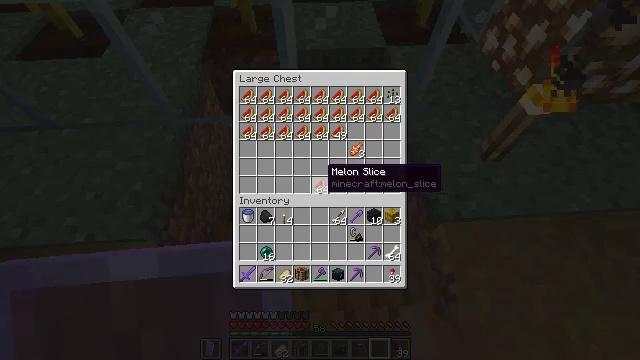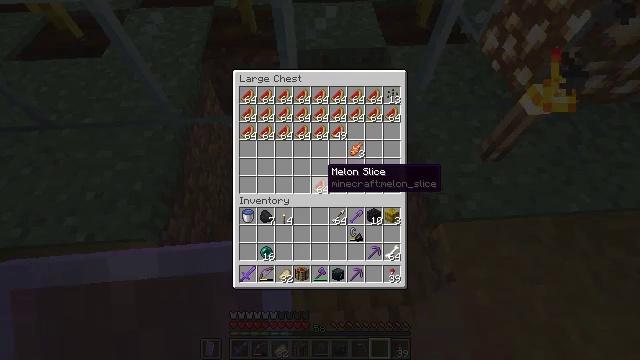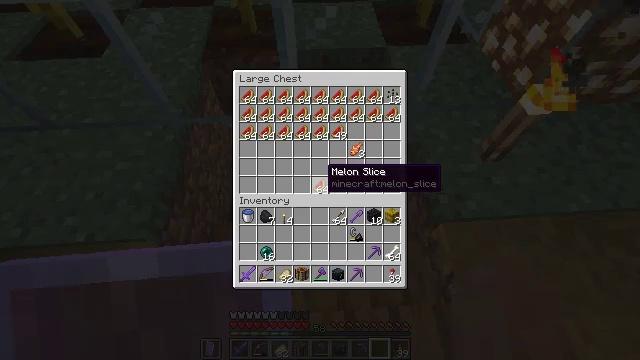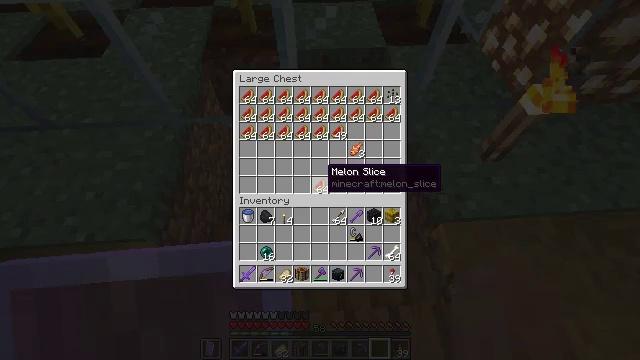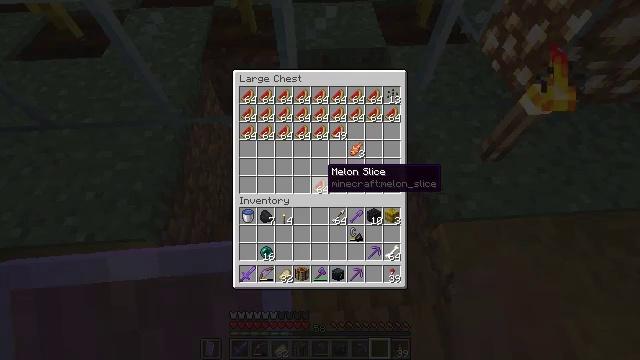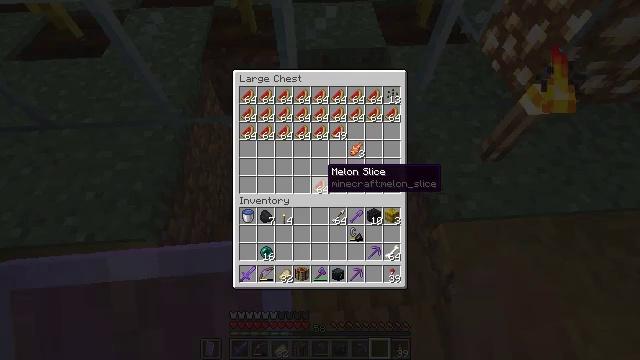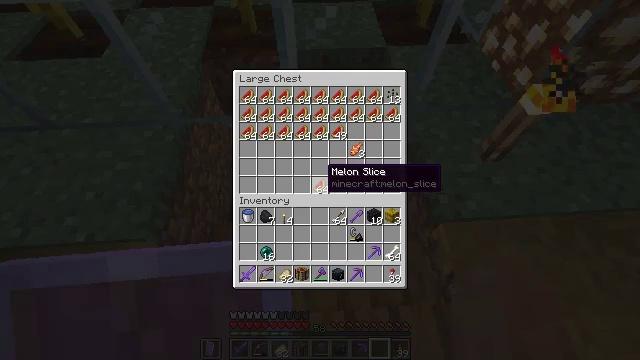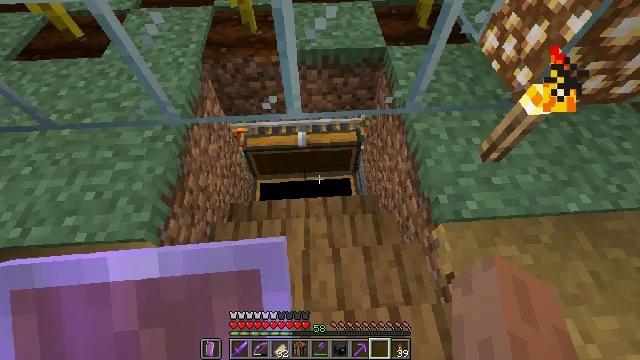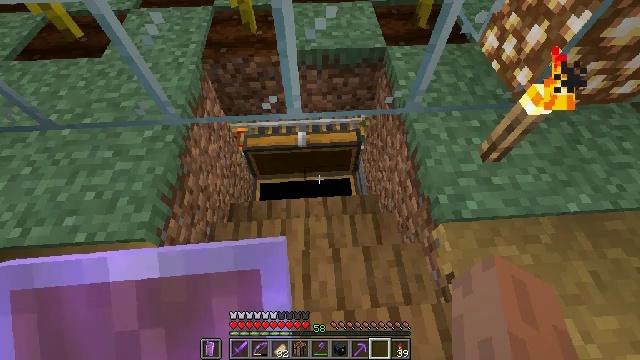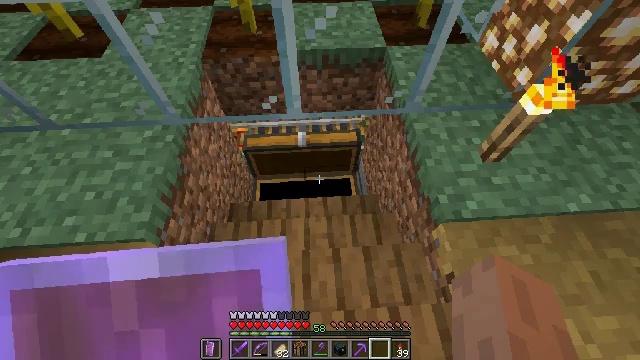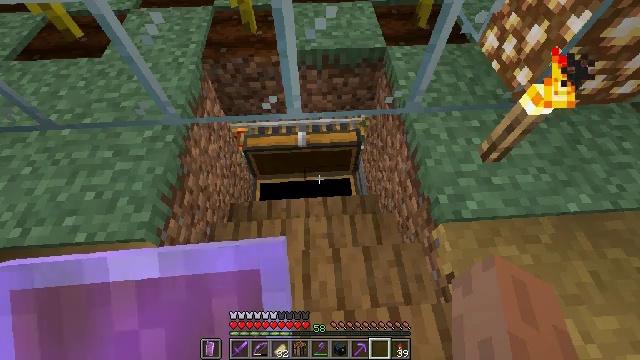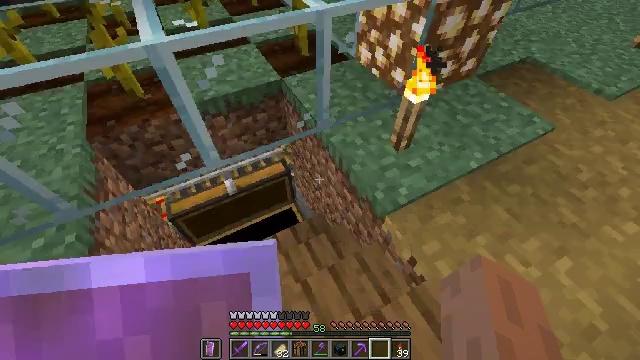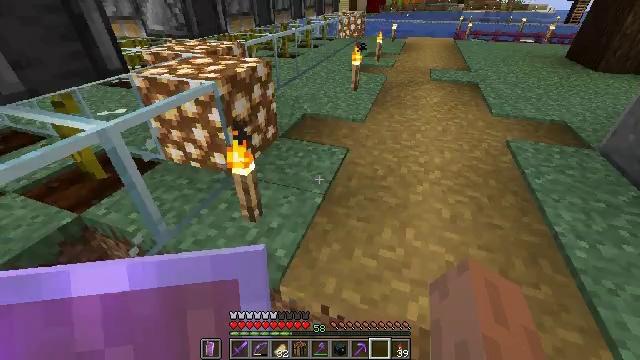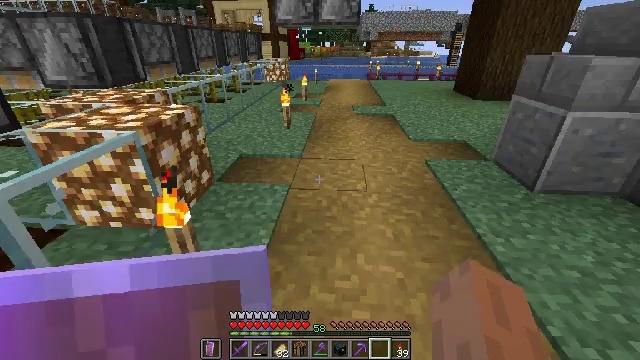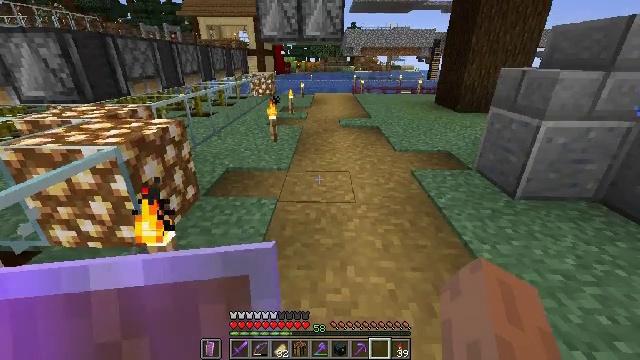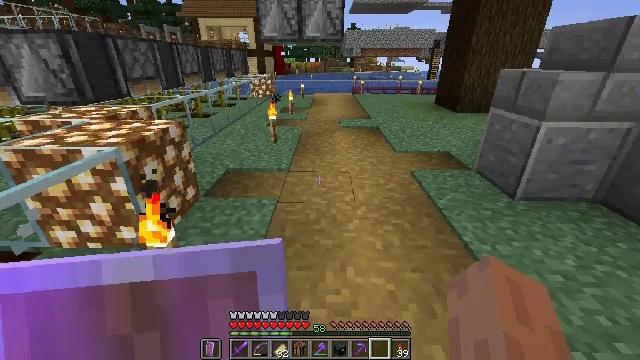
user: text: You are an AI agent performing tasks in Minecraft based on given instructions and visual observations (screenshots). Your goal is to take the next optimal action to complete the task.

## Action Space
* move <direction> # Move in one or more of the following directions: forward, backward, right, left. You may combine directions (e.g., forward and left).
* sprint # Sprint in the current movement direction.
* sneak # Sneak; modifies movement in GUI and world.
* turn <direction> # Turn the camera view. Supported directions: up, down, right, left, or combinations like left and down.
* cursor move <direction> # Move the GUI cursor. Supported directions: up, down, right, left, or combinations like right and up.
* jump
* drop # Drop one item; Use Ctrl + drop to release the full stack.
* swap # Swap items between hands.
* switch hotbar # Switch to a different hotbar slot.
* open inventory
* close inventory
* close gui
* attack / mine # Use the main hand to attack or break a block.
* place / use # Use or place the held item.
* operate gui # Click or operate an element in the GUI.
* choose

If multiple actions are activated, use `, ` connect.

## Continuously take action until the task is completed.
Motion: motion action
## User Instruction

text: Harvest the slime block from the ground.
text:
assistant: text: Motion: no_op
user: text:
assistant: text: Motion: no_op
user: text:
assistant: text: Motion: no_op
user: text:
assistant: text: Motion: no_op
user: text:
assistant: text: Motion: no_op
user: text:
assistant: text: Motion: no_op
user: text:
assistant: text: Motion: no_op
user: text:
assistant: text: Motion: no_op
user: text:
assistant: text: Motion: no_op
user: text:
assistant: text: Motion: no_op
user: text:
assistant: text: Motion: turn right and up
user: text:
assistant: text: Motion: turn right and up
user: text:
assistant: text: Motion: turn right and up
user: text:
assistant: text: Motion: turn right and up
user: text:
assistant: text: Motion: no_op
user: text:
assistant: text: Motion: no_op
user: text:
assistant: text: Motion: no_op
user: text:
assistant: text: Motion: move forward
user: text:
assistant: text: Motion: move forward
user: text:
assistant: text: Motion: move forward, turn left and up
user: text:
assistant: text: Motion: move forward, turn left and up
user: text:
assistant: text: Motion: move forward
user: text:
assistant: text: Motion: move forward
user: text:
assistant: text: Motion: move forward
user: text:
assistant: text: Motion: move forward
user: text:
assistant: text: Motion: move forward
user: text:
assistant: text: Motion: move forward and move right
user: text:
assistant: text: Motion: move forward and move right
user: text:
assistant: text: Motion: move forward and move right
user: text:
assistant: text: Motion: move forward and move right